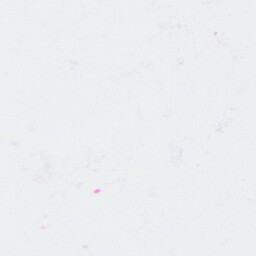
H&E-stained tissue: Breast